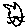
Label: cat